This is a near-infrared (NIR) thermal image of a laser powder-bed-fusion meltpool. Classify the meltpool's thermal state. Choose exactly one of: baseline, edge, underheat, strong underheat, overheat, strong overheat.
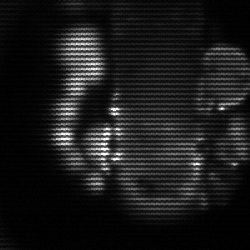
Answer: strong underheat